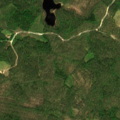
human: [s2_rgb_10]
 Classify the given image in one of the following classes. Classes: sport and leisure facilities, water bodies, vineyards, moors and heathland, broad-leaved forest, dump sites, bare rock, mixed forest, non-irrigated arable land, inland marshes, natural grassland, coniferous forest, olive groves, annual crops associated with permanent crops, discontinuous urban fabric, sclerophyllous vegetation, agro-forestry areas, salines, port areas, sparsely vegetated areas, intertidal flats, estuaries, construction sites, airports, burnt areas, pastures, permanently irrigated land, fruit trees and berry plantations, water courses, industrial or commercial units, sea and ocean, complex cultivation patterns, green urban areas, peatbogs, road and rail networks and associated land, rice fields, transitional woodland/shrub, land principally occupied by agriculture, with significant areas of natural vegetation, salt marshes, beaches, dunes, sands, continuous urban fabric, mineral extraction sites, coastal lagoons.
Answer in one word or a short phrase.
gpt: coniferous forest, transitional woodland/shrub